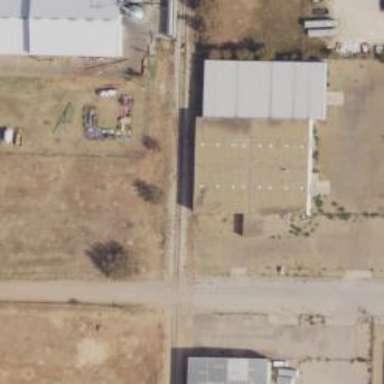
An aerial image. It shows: Rail spur service.